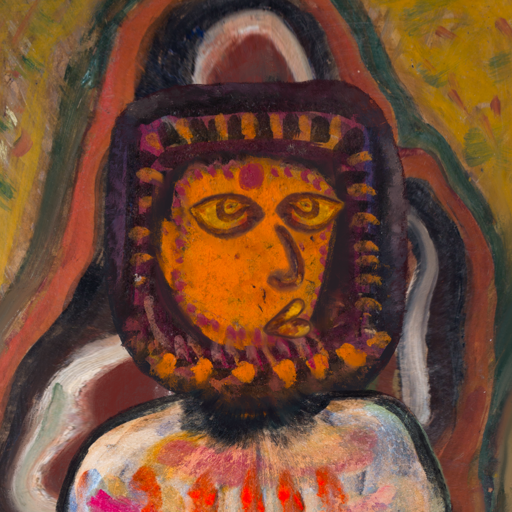
Background: AfterRaid, Head And Neck Side: Doll_w_Hair, Face Side: Comrade, Bust: Childish, Hair Side: Blank, Head Accessory: Blank, Second Necklace: Blank, Necklace: Blank, Baby: Blank